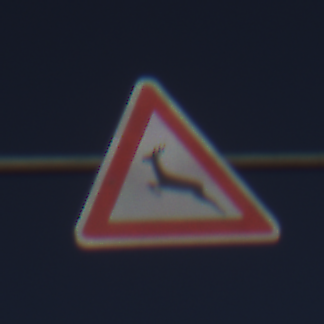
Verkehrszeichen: WildwechselRechts
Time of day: MorningAfternoon
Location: Outdoor (Nature)
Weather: PartlyCloudy
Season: NotSpecified
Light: Natural